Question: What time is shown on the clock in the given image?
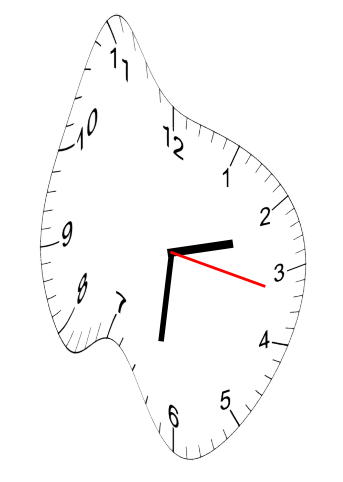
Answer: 02:31:17